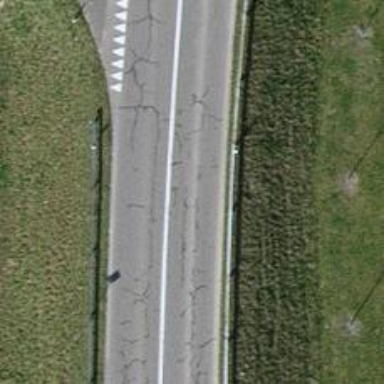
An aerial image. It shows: Secondary road with shared cycle lane.